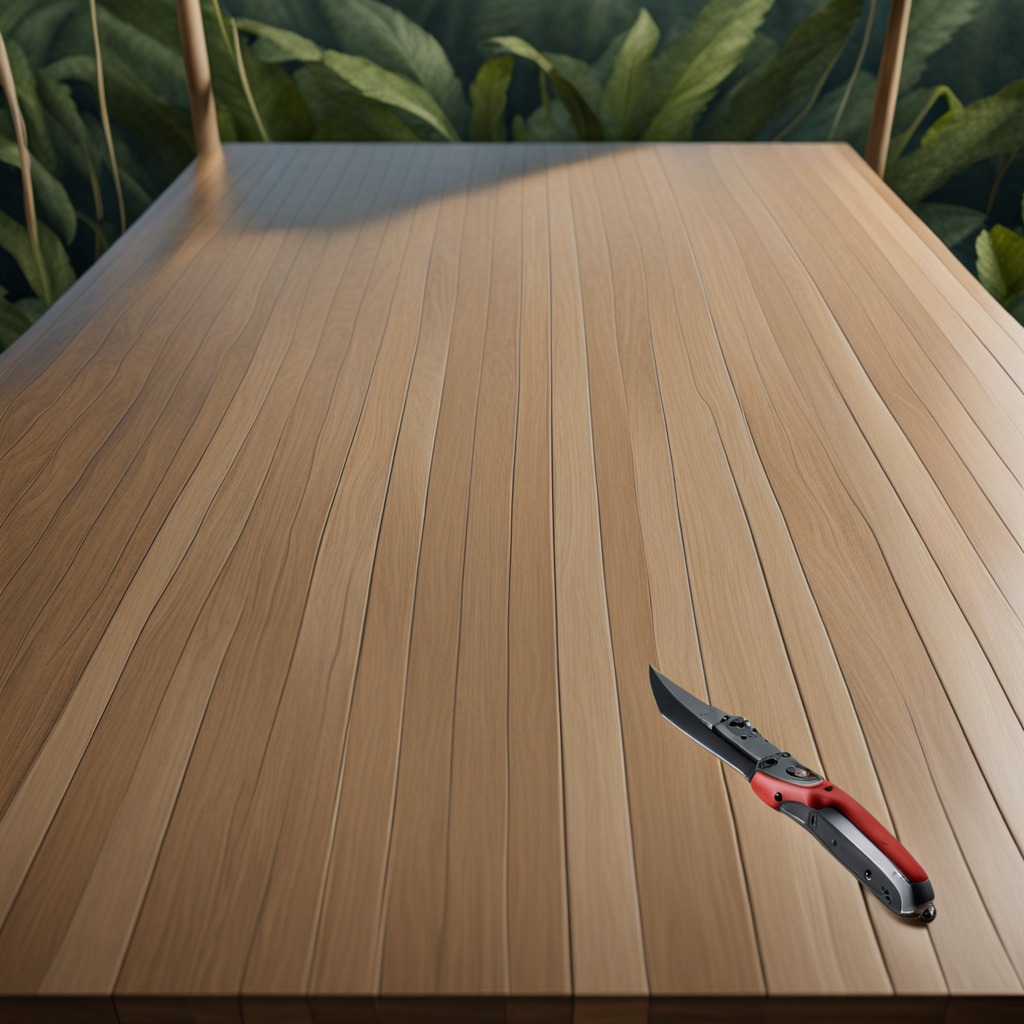
A utility knife is lying on a wooden table inside a jungle field workshop tent humid ambient light worn but.